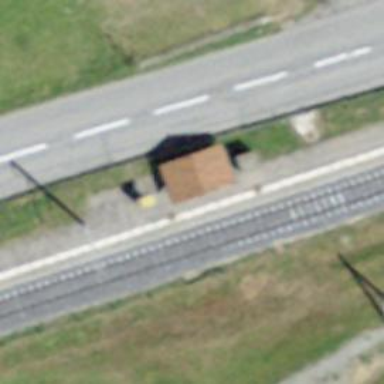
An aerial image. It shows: Public transport stop position.